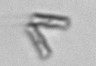
Label: Thalassionema